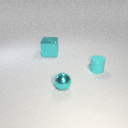
large cyan metal cube behind small cyan rubber cylinder